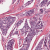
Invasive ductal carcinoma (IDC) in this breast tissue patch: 1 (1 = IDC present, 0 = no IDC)